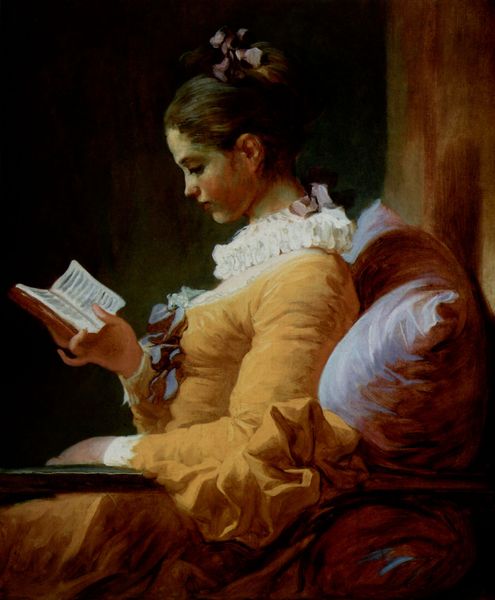
Titel: Die lesende Frau
Künstler: Jean Honoré Fragonard
Standort: Washington (District of Columbia)
Institution: National Gallery of Art
Schlagwörter: blau, gemälde, hand, schatten, weiß, gelb, grün, mädchen, ocker, sitzen, abend, blumen, braun, brust, busen, elegant, finger, frau, frisur, haar, handschuh, hintergrund, kleid, kleider, licht, mund, nacht, nase, ohr, orange, profil, schwarz, stirn, stuhl, tisch, ölbild, dame, rot, beige, malerei, schleife, jung, wand, arm, augen, bibel, falten, gesicht, haarschmuck, knoten, kragen, spitze, ärmel, bildnis, hals, halskrause, portrait, porträt, öl, haare, reich, sessel, sitzend, adel, decke, kind, rokkoko, spitzen, schleifen, lippen, ohren, rokoko, rouge, schön, traurig, dutt, schrift, wangen, ruhe, sofa, armlehne, zimmerecke, lehne, mieder, abends, fläche, lila, violett, romantik, lehnen, kissen, polster, reflexe, glanz, aufrecht, lesen, bett, hochsteckfrisur, rüschen, wange, still, lippenstift, masche, wimpern, konzentration, spange, haarknoten, buch, seite, text, krause, braue, büchlein, versunken, seitenprofil, firsur, brav, lehene, lesend, orh, vertieft, lesende, gebildet, anmutig, grazil, ordentlich, lektüre, lieblich, fragonard, mühlradkragen, porfil, roman, bilden